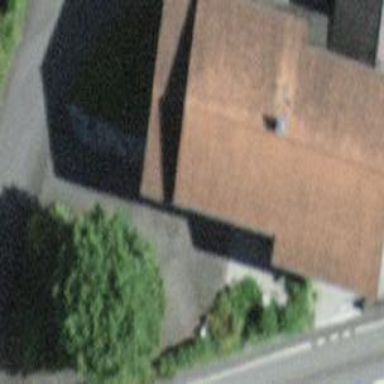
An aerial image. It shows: Residential building.